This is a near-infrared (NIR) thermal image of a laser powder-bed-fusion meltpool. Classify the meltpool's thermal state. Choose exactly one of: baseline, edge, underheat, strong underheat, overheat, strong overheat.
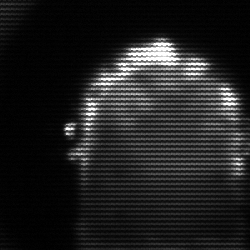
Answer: baseline